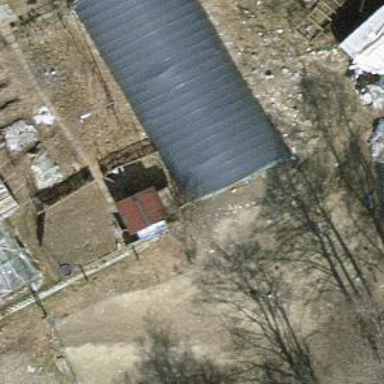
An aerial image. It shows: Greenhouse used for horticulture.